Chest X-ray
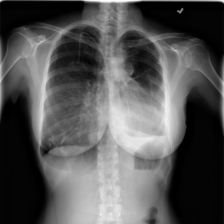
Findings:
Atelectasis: negative
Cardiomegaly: negative
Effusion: negative
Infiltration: negative
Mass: negative
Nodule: negative
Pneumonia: negative
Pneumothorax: negative
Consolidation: negative
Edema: negative
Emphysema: negative
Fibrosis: negative
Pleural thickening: negative
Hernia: negative